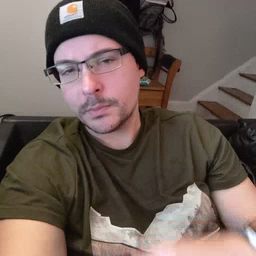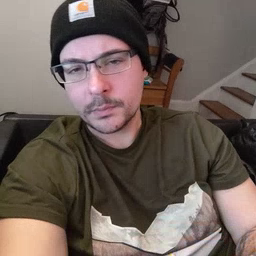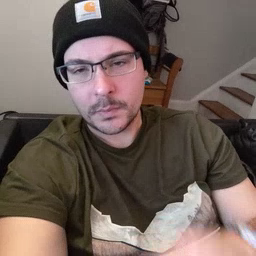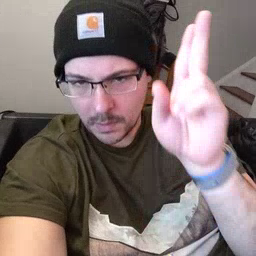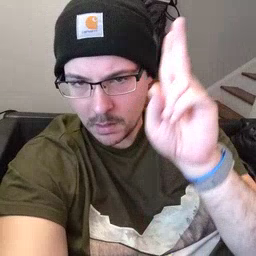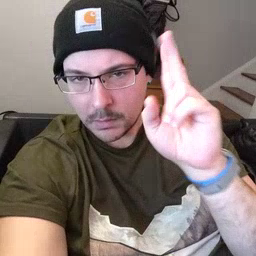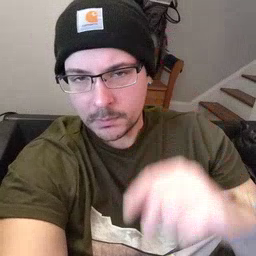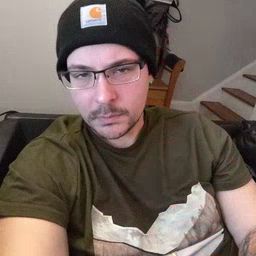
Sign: uncle